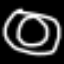
Label: donut